Question: I have a database related to a 2 player digital board game. I have created a query that, when given a user id, will return a list of played games records. I want the results to be accompanied by a numbered index, but I am unable to find a way to generate one.
There are 4 tables in my database: users, games, layouts, and users_games. The first 3 tables all have an id column which is the primary key and used as a foreign key in tables which reference it. The users_games table has no primary key.

Here is my query so far:
'''
SELECT DISTINCT ON (games.id) row_number() over() AS num,
(SELECT nickname FROM users INNER JOIN users_games ON users.id = users_games.user_id WHERE id != 'some_user_id' AND game_id = games.id ) AS opponent_name,
(SELECT score FROM users_games WHERE game_id = games.id and user_id != 'some_user_id') as opponent_score,
(SELECT score FROM users_games WHERE game_id = games.id and user_id = 'some_user_id') as player_score,
(SELECT
CASE
WHEN (SELECT score FROM users_games WHERE game_id = games.id and user_id = 'some_user_id') > (SELECT score FROM users_games WHERE game_id = games.id and user_id != 'some_user_id') THEN 'Won'
WHEN (SELECT score FROM users_games WHERE game_id = games.id and user_id != 'some_user_id') > (SELECT score FROM users_games WHERE game_id = games.id and user_id = 'some_user_id') THEN 'Lost'
ELSE 'Tie'
END) as result,
layouts.name AS layout, date(end_time) AS date
FROM
users_games
INNER JOIN
users ON users_games.user_id = users.id
INNER JOIN
games ON users_games.game_id = games.id
INNER JOIN layouts
ON games.layout_id = layouts.id
WHERE games.id IN (SELECT game_id FROM users_games WHERE user_id = 'some_user_id')
ORDER BY games.id asc;
'''
I feel the way I have written it is very inefficient and difficult to read, but that's a different question..
The issue I'm facing is that I can't get a numbered index.
Here are the results of the above query:
'''
num | opponent_name | opponent_score | player_score | result | layout | date
-----+---------------+----------------+--------------+--------+---------+------------
1 | Medium AI | 34 | 3 | Lost | oldcity | 2021-08-31
3 | Easy AI | 21 | 31 | Won | razeway | 2021-09-01
5 | Easy AI | 43 | 22 | Lost | razeway | 2021-09-01
7 | Easy AI | 10 | 32 | Won | razeway | 2021-09-01
9 | Medium AI | 10 | 32 | Won | razeway | 2021-09-01
11 | Medium AI | 34 | 15 | Lost | razeway | 2021-09-01
13 | Medium AI | 56 | 21 | Lost | oldcity | 2021-09-01
15 | Easy AI | 22 | 22 | Tie | razeway | 2021-09-03
'''
As you can see the 'num' column is skipping a digit on each column. That seems to be because my query is actually generating 2 rows, 1 for each user in each game, which I solve by using 'DISTINCT ON (games.id)' in my query.
I have also tried to use 'count(*)' to generate the 'num' index, or using 'group by games.id' or 'group by game_id' but in each case I get the following error:
'ERROR: subquery uses ungrouped column "games.id" from outer query'
How can I generate a numeric index, starting at 1 and incrementing by 1 for each row in the results from my query?
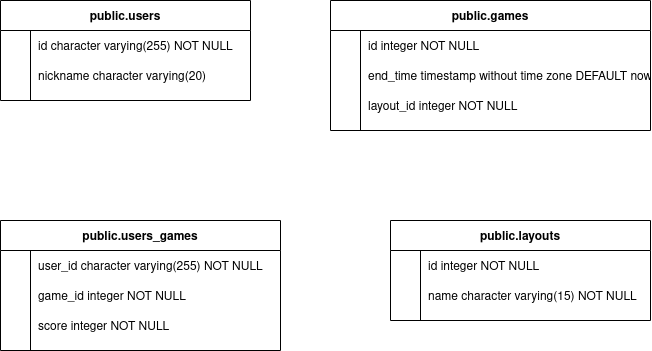
Answer: Get rid of the 'DISTINCT ON', then get your query to return the results you want without the numbering. Then, wrap the whole thing in 'SELECT row_number() over (), * from (...)_'. The trailing underscore does matter, Postgres requires subqueries in the 'FROM' list to be named. In this case, we're calling it '_'.